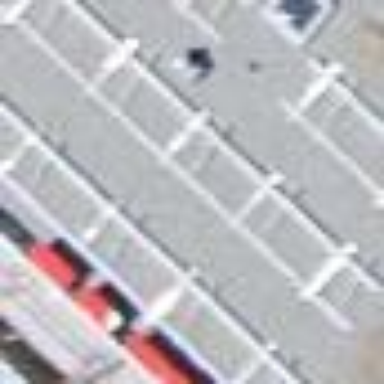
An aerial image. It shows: Solar power generator.